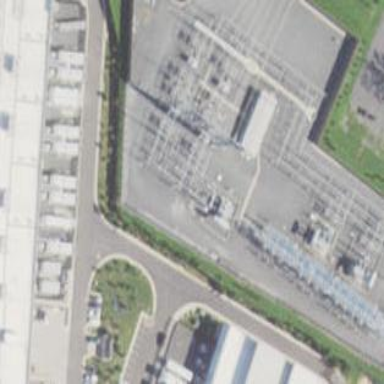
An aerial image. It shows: Distribution substation surrounded by fence.